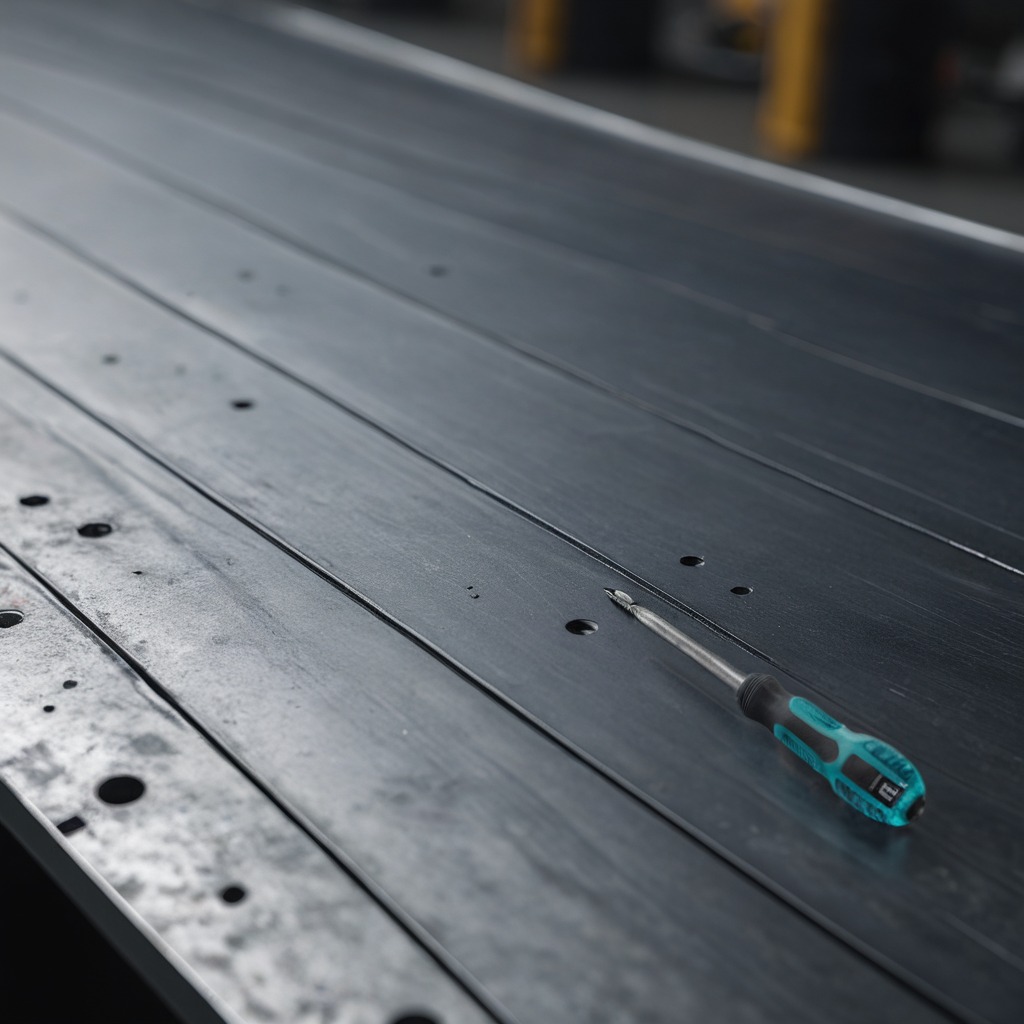
A screwdriver is lying on the cold steel table in a mining workshop.